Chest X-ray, PA view. Patient: 31 years old, sex M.
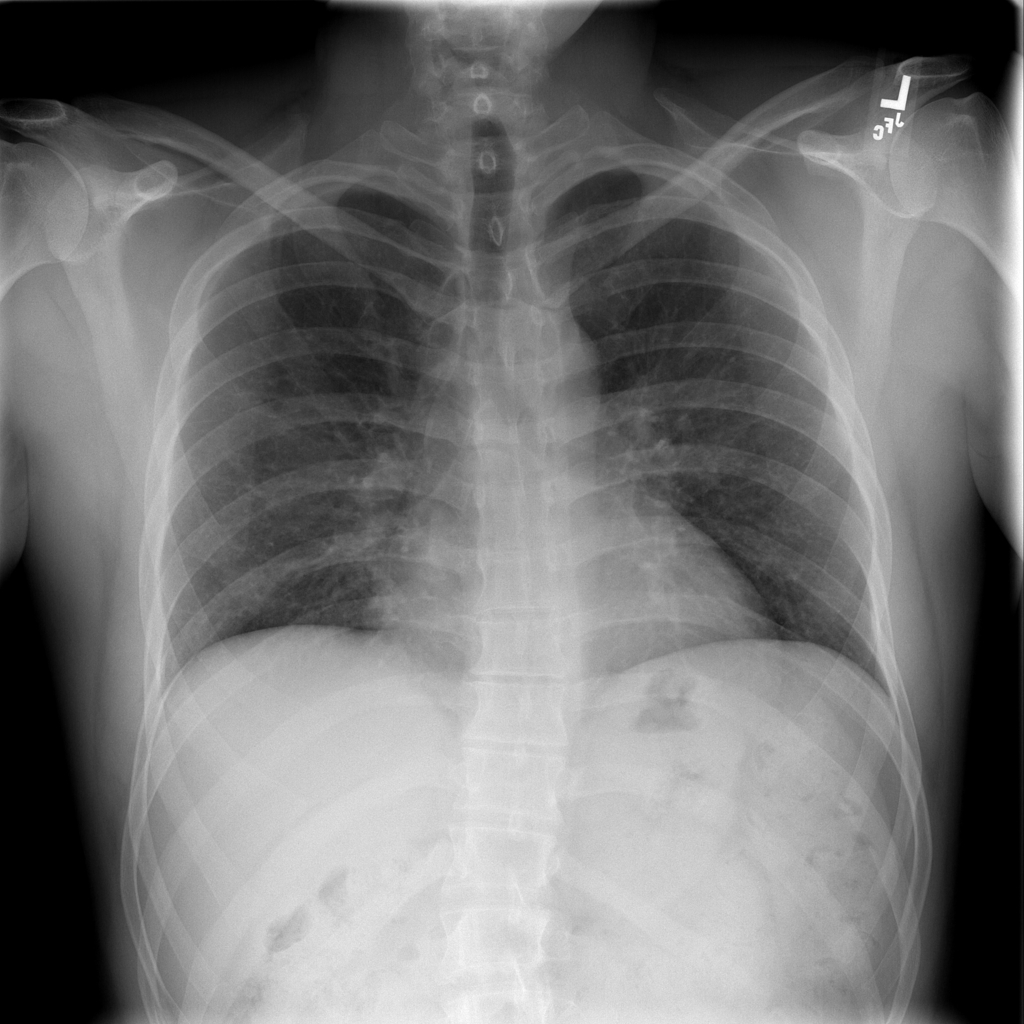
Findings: No Finding